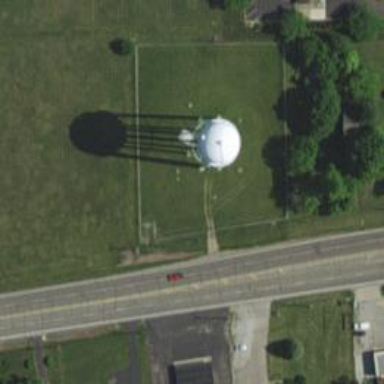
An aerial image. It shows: Water tower that is man-made.